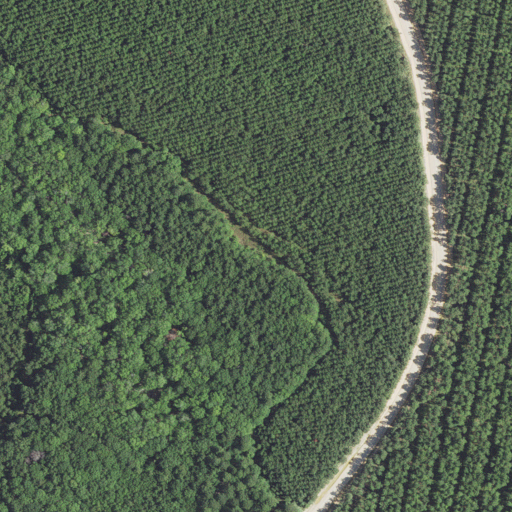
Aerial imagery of plain(s) in Arkansas named Pin Oak Flat containing evergreen forest, woody wetlands, low intensity development, open development, and medium intensity development